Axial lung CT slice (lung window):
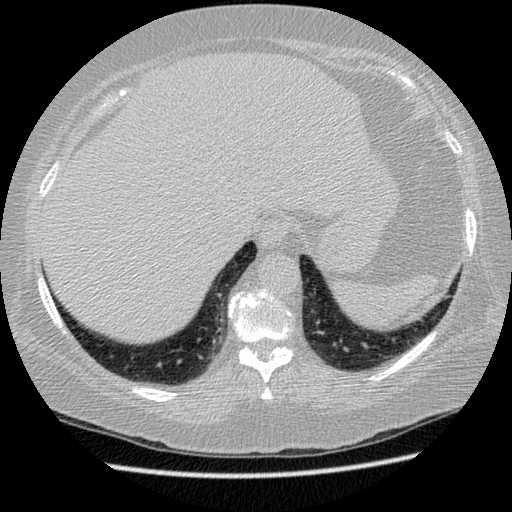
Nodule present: no